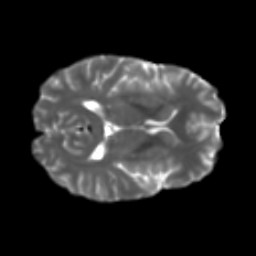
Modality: T2w
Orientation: axial
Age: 32
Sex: male
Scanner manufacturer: ge
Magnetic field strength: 3 T
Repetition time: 7.8 s
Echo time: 0.061 s